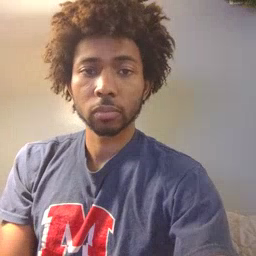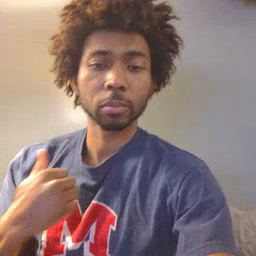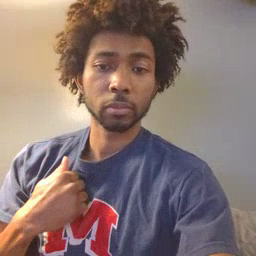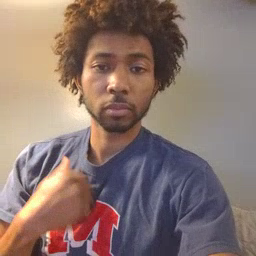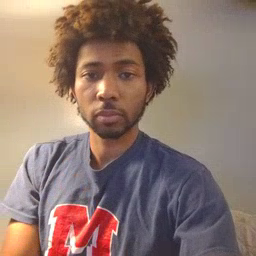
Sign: bath